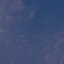
Land use / land cover: HerbaceousVegetation